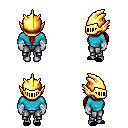
a pixel art fantasy rpg character, female body template, dark elf, purple skin, teal long-sleeve shirt, metal pants, red ponytail hairstyle, gold helm, white cloth bandages, black slippers, four views (front, back, left, right), 2x2 character sprite sheet, small pixel art, hard edges, no anti-aliasing